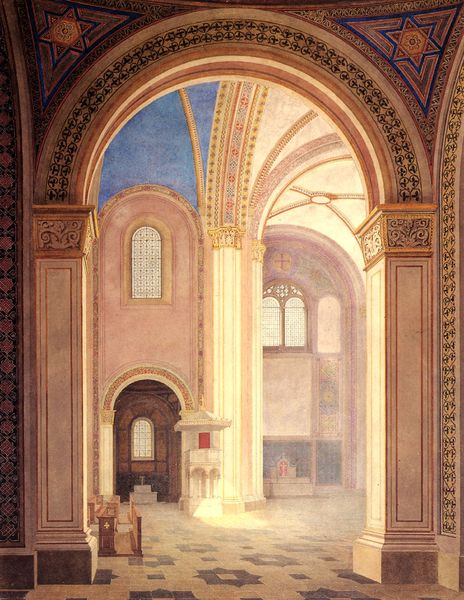
Titel: Ludwigskirche
Künstler: Friedrich von Gärtner
Institution: München, Historisches Stadtmuseum
Schlagwörter: blau, gemälde, bunt, fenster, säule, malerei, ornament, innenraum, kirche, boden, decke, relief, bank, rundbogen, halle, gewölbe, kreuz, sterne, mosaik, altar, gotisch, kanzel, sitzbank, gebetsbank